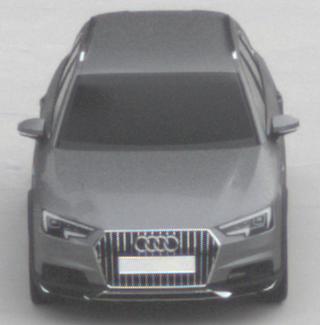
Make: Audi
Model: A4 Allroad 45 TFSI
Detailed model: A4 (B9) allroad
Model produced from: 2019/02
Model produced until: 2019/05
Doors: 5
Color: gray
Road condition: dry road
Daytime: morning or afternoon
Contrast: low contrast